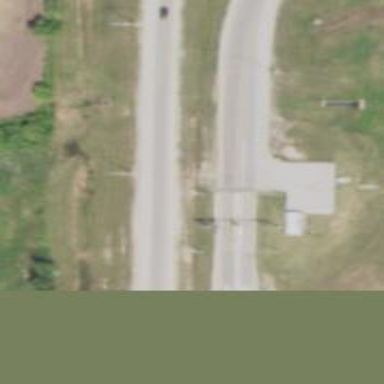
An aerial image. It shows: Toll gantry on the road.